【题型】解答题　【知识点】解析几何　【难度】medium
如图，双曲线\(E:\frac{x^2}{a^2}-\frac{y^2}{b^2}=1(a>0,b>0)\)的实轴长为4，离心率为\(\frac{\sqrt{5}}{2}\)，斜率为\(k\)的直线\(l\)过\(x\)轴上一点\(A(t,0)\)，双曲线\(E\)上存在关于直线\(l\)对称的不同两点\(B、C\)，直线\(BC\)与直线\(l\)及\(y\)轴的交点分别为\(P、Q\)。

(1)求双曲线\(E\)的标准方程；

(2)当\(k=\frac{1}{3}\)时，求\(t\)的取值范围；

(3)当\(t=-3\)时，求\(S_{\triangle APQ}\)的最小值。

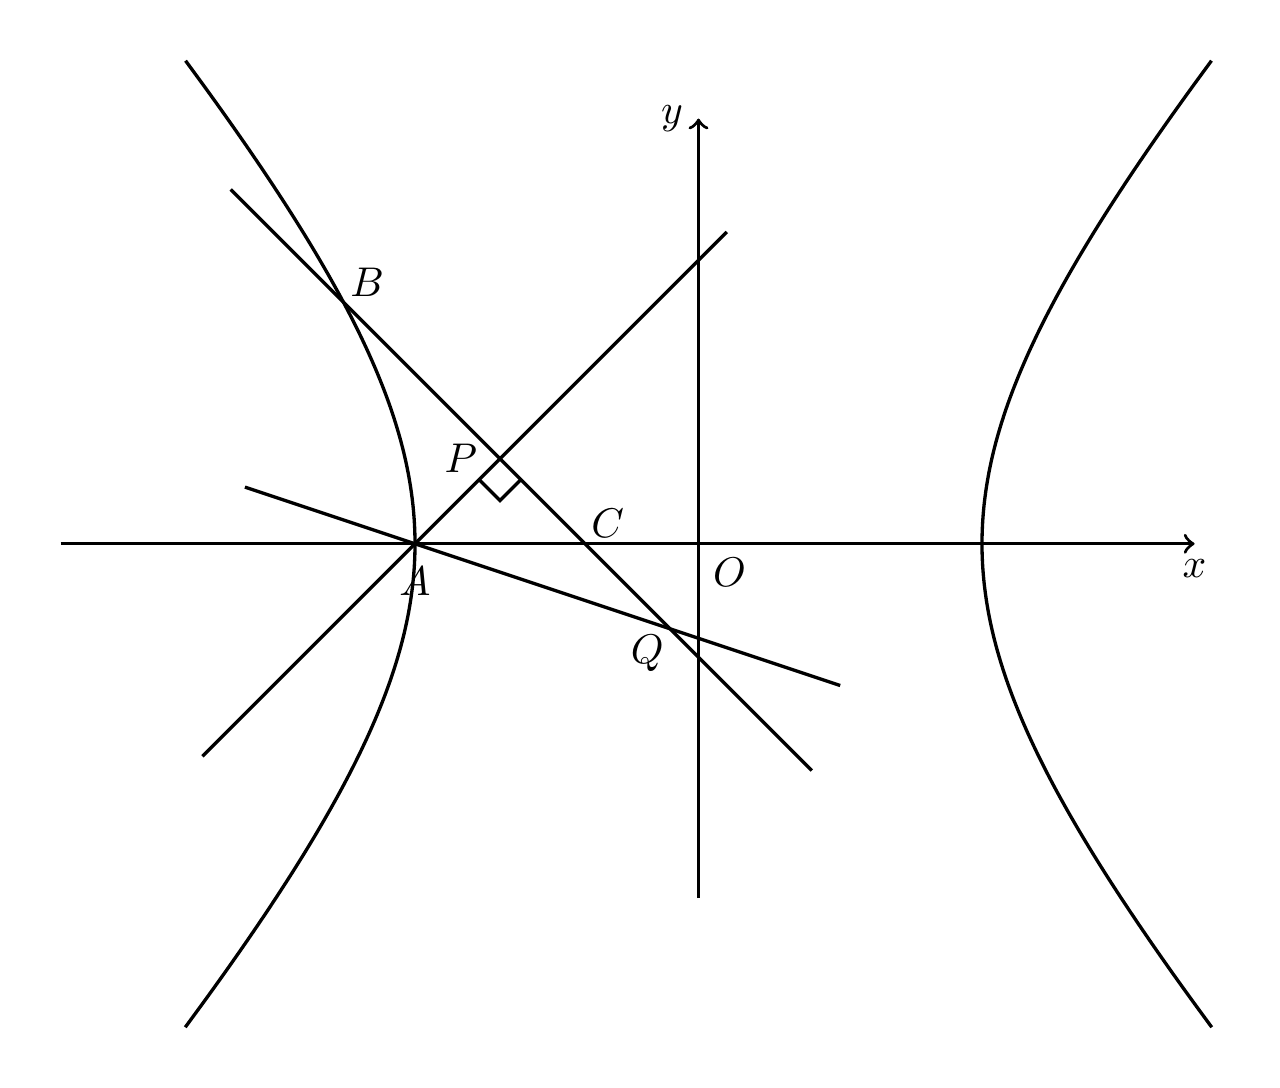
【解答】
【答案】(1)\(\frac{x^2}{4}-y^2=1\)

(2)\((-\infty,-\frac{3\sqrt{35}}{7})\cup(\frac{3\sqrt{35}}{7},+\infty)\)

(3)\(\frac{36}{25}\)

【分析】(1) 根据实轴长，求出\(a\)值，根据离心率，求出\(c\)值，根据\(a,b,c\)的关系，求出\(b^2\)，即可得答案。

(2) 设出\(P、A、B\)点坐标及直线\(BC\)的方程，与双曲线联立，根据韦达定理，可得\(x_0、y_0\)表达式，当\(k=\frac{1}{3}\)时，\(x_0=\frac{12m}{35},y_0=-\frac{m}{35}\)，进而可得\(t\)的表达式，根据判别式，可得\(m\)的范围，即可得答案。

(3) 根据条件及(2)结果，分别求出\(|PA|、|PQ|\)的表达式，代入面积公式，化简整理，结合基本不等式，即可得答案。

【详解】(1) 因为实轴长为4，则\(2a=4\)，所以\(a=2\)，

因为离心率为\(e=\frac{c}{a}=\frac{\sqrt{5}}{2}\)，所以\(c=\sqrt{5}\)，

所以\(b^2=c^2-a^2=1\)，

所以双曲线\(E\)的标准方程为\(\frac{x^2}{4}-y^2=1\)

(2) 设\(P(x_0,y_0),B(x_1,y_1),C(x_2,y_2)\)，由题意可知\(k\neq 0\)，故可设直线\(BC\)方程为\(y=-\frac{1}{k}x+m\)，

联立\(\begin{cases}y=-\frac{1}{k}x+m\\\frac{x^2}{4}-y^2=1\end{cases}\)，得\((k^2-4)x^2+8mkx-4k^2m^2-4k^2=0\)，

\(\Delta=(8mk)^2-4(k^2-4)(-4k^2m^2-4k^2)=16k^2(k^2m^2+k^2-4)>0\)，

解得\(m^2>\frac{4}{k^2}-1\)，

由韦达定理得\(x_1+x_2=\frac{-8mk}{k^2-4}\)，

所以\(x_0=\frac{x_1+x_2}{2}=\frac{-4mk}{k^2-4}\)，\(y_0=\frac{y_1+y_2}{2}=\frac{-\frac{1}{k}(x_1+x_2)+2m}{2}=\frac{mk^2}{k^2-4}\)，

当\(k=\frac{1}{3}\)时，\(x_0=\frac{12m}{35},y_0=-\frac{m}{35}\)，

因为\(\frac{1}{3}=k=\frac{y_0}{x_0-t}\)，所以\(t=x_0-3y_0=\frac{3m}{7}\)，

因为\(m^2>\frac{4}{k^2}-1=35\)，即\(m>\sqrt{35}\)或\(m<-\sqrt{35}\)，

所以\(t>\frac{3\sqrt{35}}{7}\)或\(t<-\frac{3\sqrt{35}}{7}\)，即\(t\)的取值范围为\((-\infty,-\frac{3\sqrt{35}}{7})\cup(\frac{3\sqrt{35}}{7},+\infty)\)。

(3) 当\(t=-3\)时，由(2)得，\(Q(0,m)\)，\(A(-3,0)\)，

因为\(k=\frac{y_0}{x_0+3}=\frac{\frac{mk^2}{k^2-4}}{\frac{-4mk}{k^2-4}+3}=\frac{mk^2}{-4mk+3k^2-12}\)，

所以\(m=-4mk+3k^2-12=mk\)，

所以\(m=\frac{3(k^2-4)}{5k}\)，整理的\(\frac{mk^2}{k^2-4}=\frac{3}{5}k\)，

又\(x_0+3=\frac{5k}{k^2}\cdot y_0=\frac{mk^2}{k^2-4}\)，

所以\(|PA|=\sqrt{(x_0+3)^2+y_0^2}=\sqrt{1+\frac{1}{k^2}}|y_0|=\left|\frac{3}{5}\sqrt{1+k^2}\right|\)，

\(|PQ|=\sqrt{x_0^2+(y_0-m)^2}=\sqrt{x_0^2+\frac{16m^2}{(k^2-4)^2}}\)，

因为\(\frac{mk^2}{k^2-4}=\frac{3}{5}k\)，所以\(\frac{m}{k^2-4}=\frac{3}{5k}\)，\(x_0=\frac{-4mk}{k^2-4}=-\frac{12}{5}\)，

所以\(|PQ|=\sqrt{\frac{144}{25}+\frac{144}{25k^2}}=\frac{12}{5}\frac{\sqrt{1+k^2}}{|k|}\)，

所以\(S_{\triangle APQ}=\frac{1}{2}|PA|\cdot|PQ|=\frac{18}{25}\sqrt{1+k^2}\times\frac{\sqrt{1+k^2}}{|k|}=\frac{18}{25}\frac{1+k^2}{|k|}=\frac{18}{25}\left(|k|+\frac{1}{|k|}\right)\)，

\(\geq\frac{18}{25}\times2\sqrt{|k|\times\frac{1}{|k|}}=\frac{36}{25}\)，

当且仅当\(|k|=\frac{1}{|k|}\)，即\(k=\pm1\)时取等号，此时\(m^2=\frac{9(k^2-4)^2}{25k^2}=\frac{81}{25}\)，

所以\(\Delta=16k^2(k^2m^2+k^2-4)=16\left(\frac{81}{25}+1-4\right)>0\)，满足题意，

综上，\(S_{\triangle APQ}\)的最小值为\(\frac{36}{25}\)。